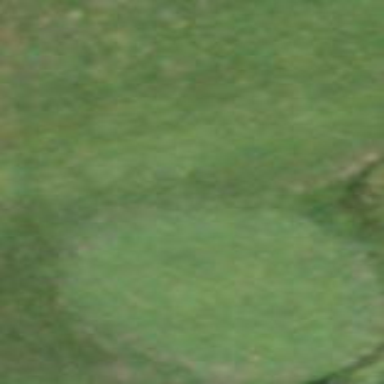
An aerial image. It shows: Golf tee.